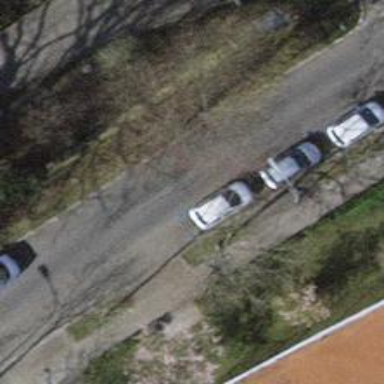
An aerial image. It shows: Parking lane.